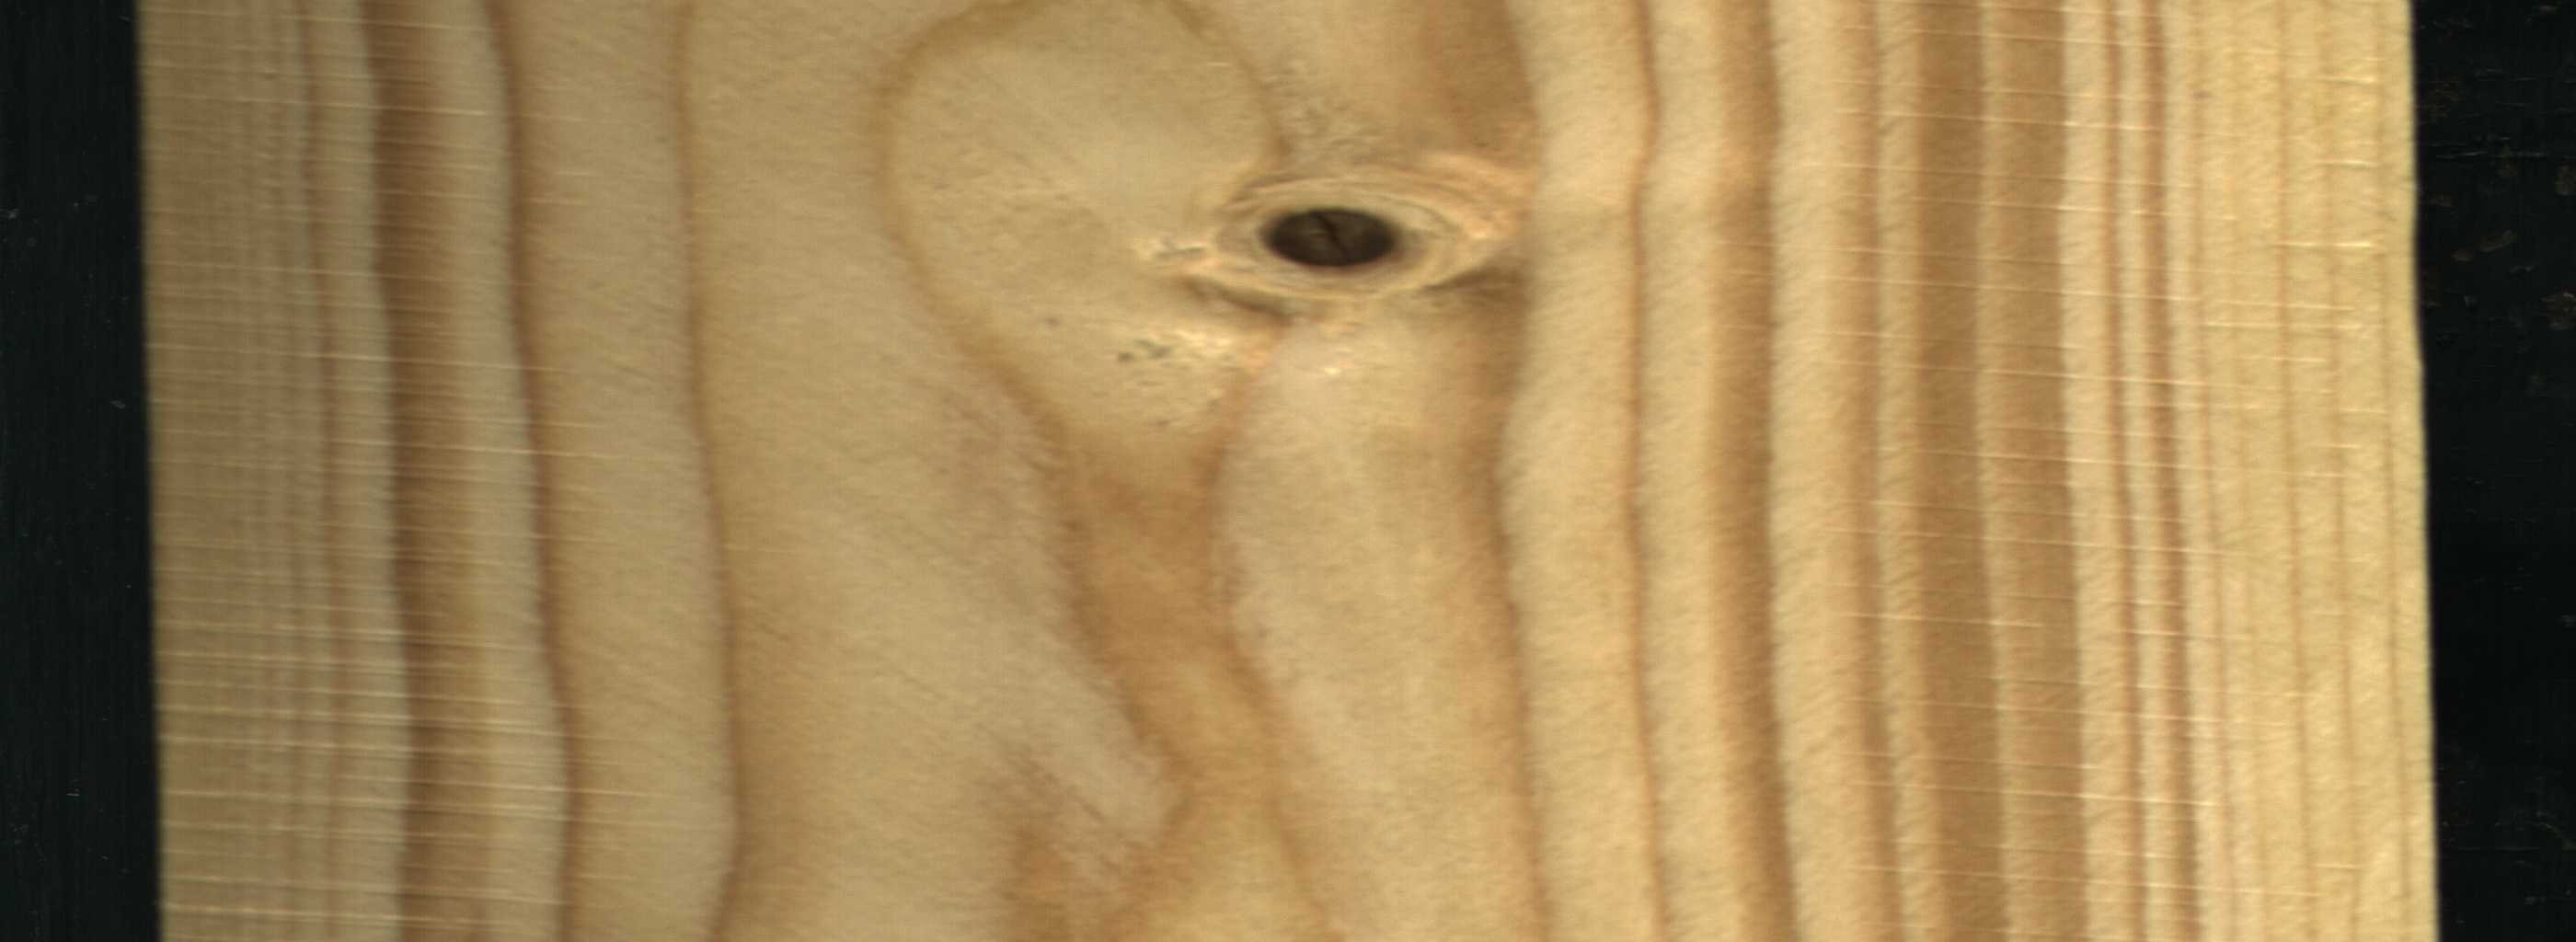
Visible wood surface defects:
Dead_Knot